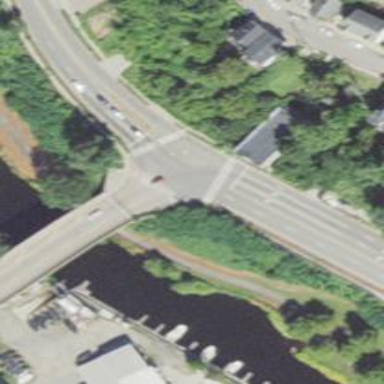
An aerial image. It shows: Marked crossing with zebra markings on the road.